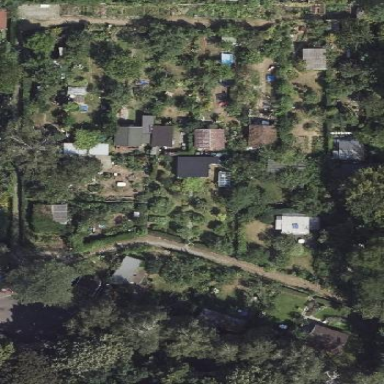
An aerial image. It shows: Allotments area.